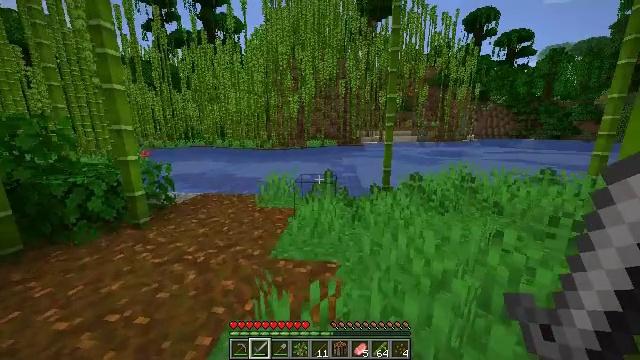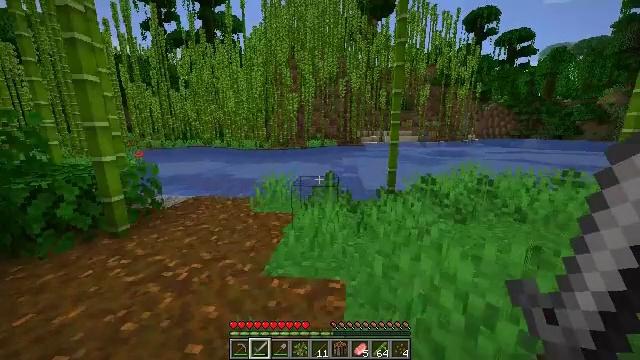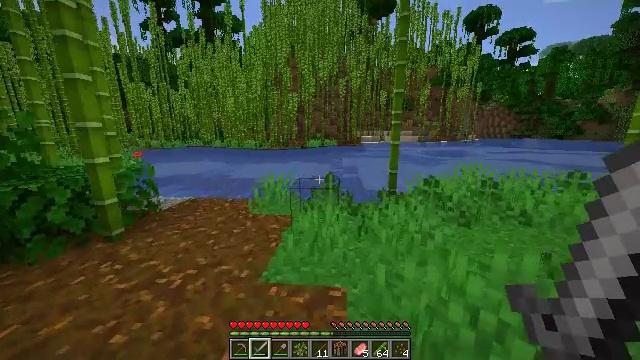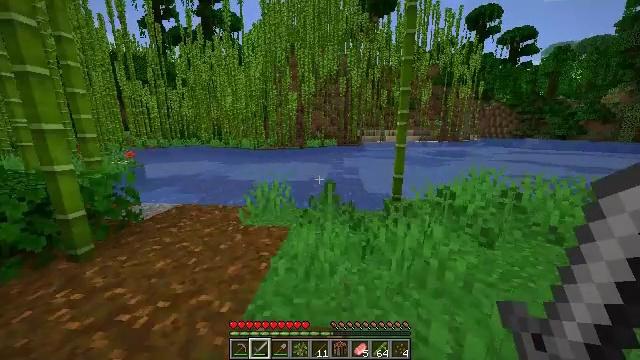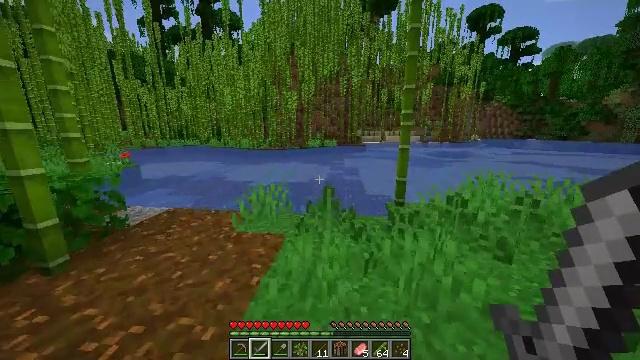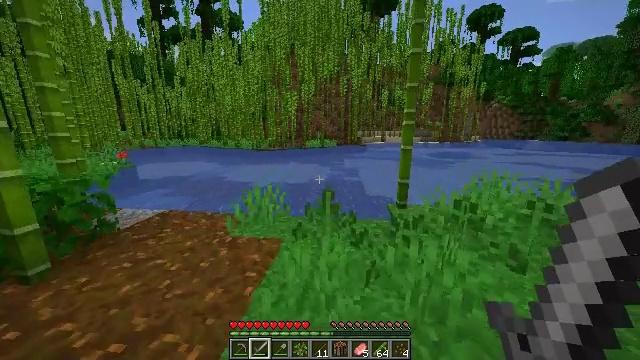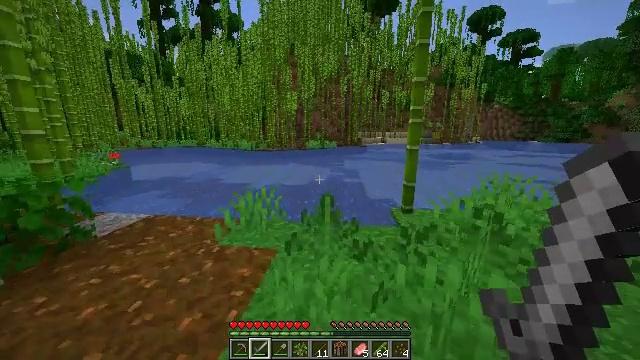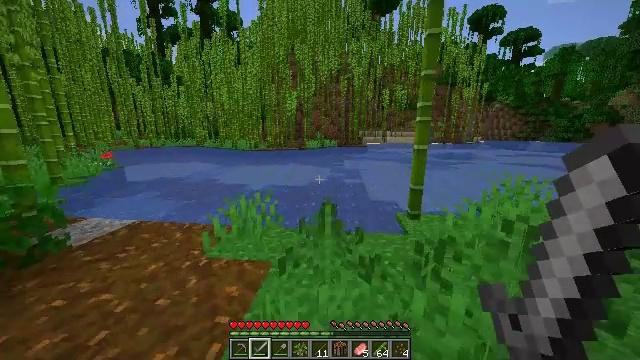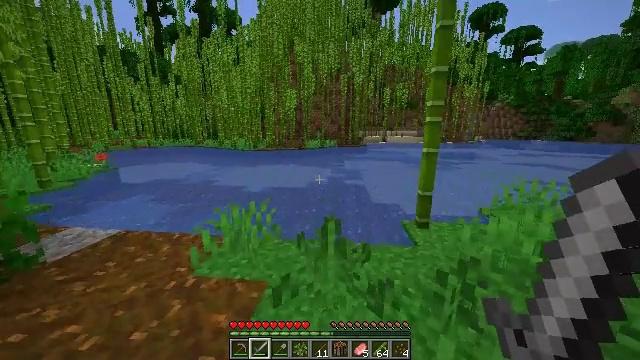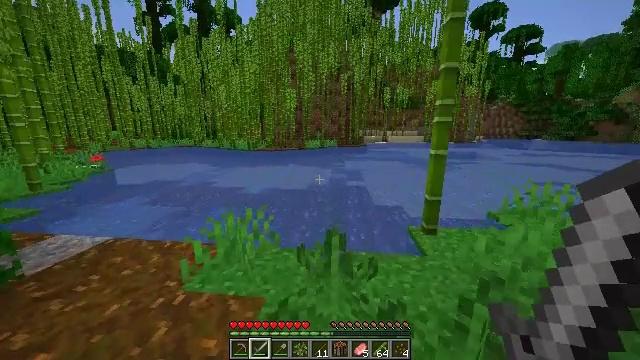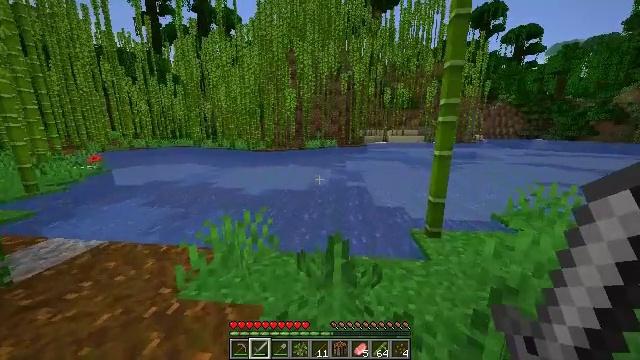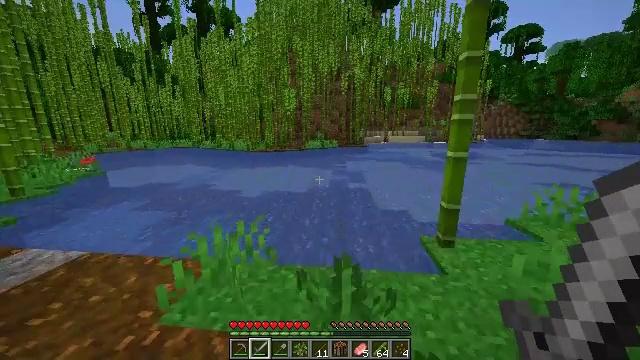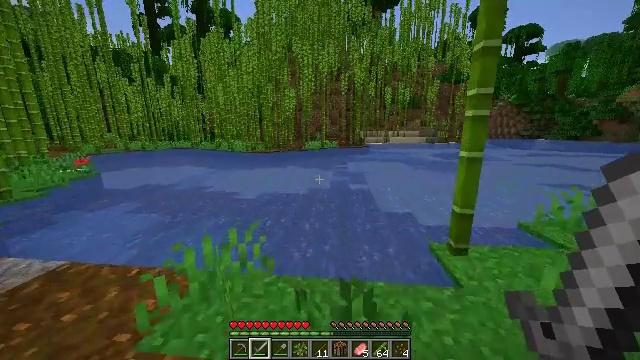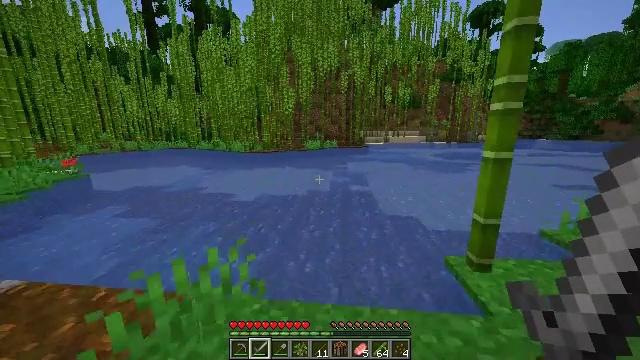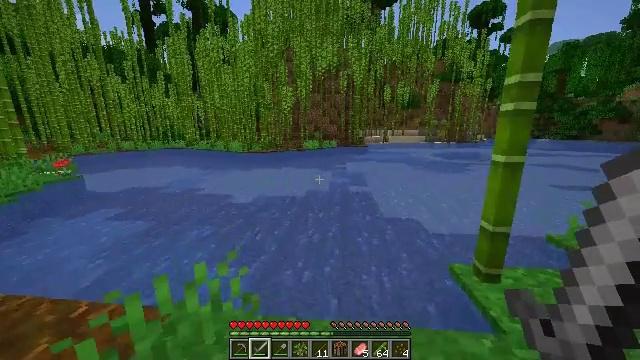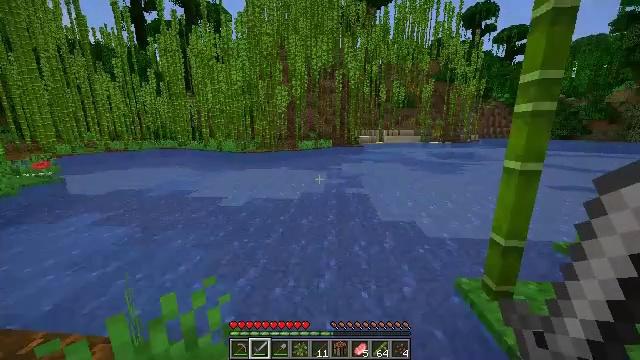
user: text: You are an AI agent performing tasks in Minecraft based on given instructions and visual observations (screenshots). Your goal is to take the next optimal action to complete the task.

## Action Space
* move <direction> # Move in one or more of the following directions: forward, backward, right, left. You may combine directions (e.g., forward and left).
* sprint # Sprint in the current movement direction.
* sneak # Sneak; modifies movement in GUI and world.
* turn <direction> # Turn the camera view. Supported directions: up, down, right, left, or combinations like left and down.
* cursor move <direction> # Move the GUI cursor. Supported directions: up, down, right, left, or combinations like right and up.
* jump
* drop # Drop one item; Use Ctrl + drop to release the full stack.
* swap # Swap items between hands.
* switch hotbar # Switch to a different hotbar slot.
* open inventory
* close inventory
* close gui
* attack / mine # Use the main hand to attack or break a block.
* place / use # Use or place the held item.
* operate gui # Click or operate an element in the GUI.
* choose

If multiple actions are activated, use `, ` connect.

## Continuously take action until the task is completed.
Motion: motion action
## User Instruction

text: Mine a melon block.
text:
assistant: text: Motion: move forward, sprint
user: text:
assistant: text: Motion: move forward, sprint
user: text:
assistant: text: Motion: move forward, sprint
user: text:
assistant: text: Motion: move forward, sprint
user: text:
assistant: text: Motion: move forward, sprint
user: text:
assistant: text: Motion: move forward, sprint
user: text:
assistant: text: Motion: move forward, sprint
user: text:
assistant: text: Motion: move forward, sprint
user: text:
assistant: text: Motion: move forward, sprint
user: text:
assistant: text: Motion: move forward, sprint
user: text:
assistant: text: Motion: move forward, sprint
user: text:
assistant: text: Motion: move forward, sprint
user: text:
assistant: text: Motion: move forward, sprint
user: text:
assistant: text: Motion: move forward, sprint
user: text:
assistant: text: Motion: move forward, sprint, turn right
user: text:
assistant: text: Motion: move forward, sprint, turn right
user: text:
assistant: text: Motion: move forward, sprint, turn right
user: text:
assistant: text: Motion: move forward, sprint, turn right
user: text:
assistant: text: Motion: move forward, sprint, turn right
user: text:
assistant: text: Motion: move forward, sprint, turn right, jump
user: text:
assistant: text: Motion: move forward, sprint, turn right, jump
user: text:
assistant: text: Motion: move forward, sprint, turn right, jump
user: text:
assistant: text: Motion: move forward, sprint, turn right, jump
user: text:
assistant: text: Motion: move forward, sprint, jump
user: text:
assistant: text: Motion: move forward, sprint, jump
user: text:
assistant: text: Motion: move forward, sprint, jump
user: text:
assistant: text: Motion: move forward, sprint, jump
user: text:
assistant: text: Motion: move forward, sprint, jump
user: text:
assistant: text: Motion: move forward, sprint, jump
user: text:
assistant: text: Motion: move forward, sprint, jump